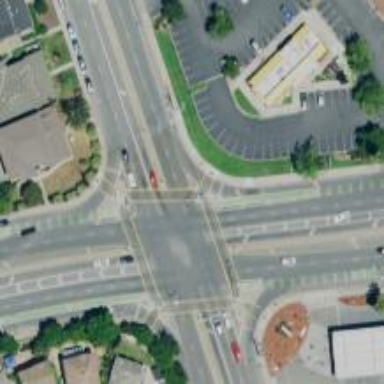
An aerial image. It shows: Solid stop line on the road.